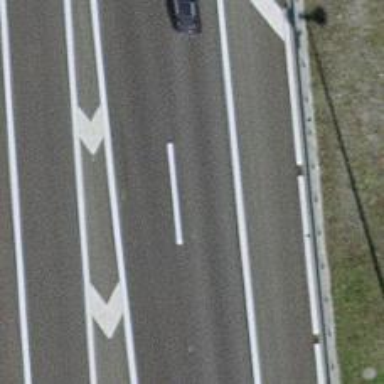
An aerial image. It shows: Asphalt motorway.